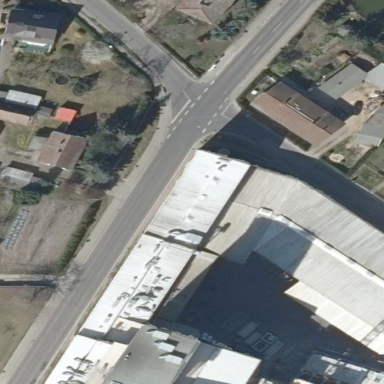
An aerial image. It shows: Building with flat roof.